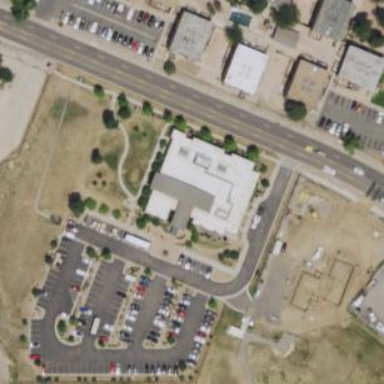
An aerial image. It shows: Hospital building providing healthcare services and also serving as office.